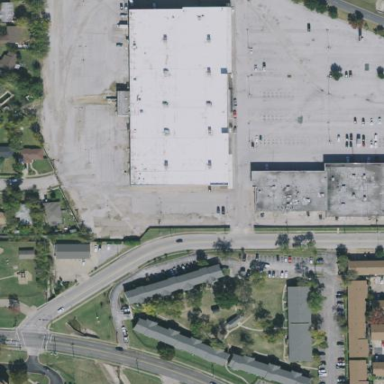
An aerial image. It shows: Retail building.